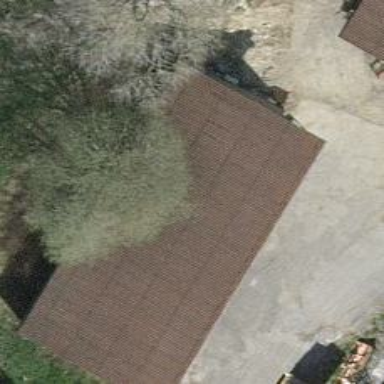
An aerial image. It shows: Simple house.